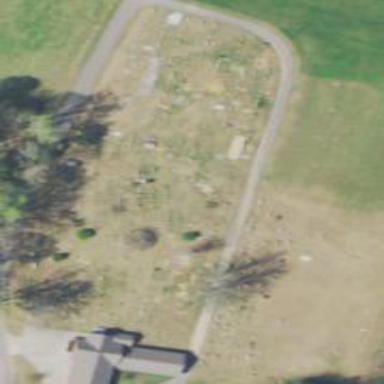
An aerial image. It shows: Grave yard.